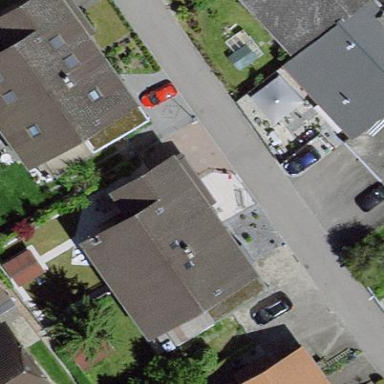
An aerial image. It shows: Semidetached house.